Current action and preconditions to check: trajectory_clear

Your task: For each precondition in the list above, predict whether it will hold at this action.

Consider the current scene as observed from the mobile robot's camera, and analyze the predicted future states of all dynamic agents (e.g., people, animals, vehicles, or any moving entities) within the NEXT SECOND.

IMPORTANT: Only answer "very likely" if you are absolutely certain—based on strong, clear evidence—that a dynamic agent will violate the precondition in the predicted future state. Do NOT answer "very likely" for unlikely, ambiguous, or low-probability risks.

Ask yourself for each precondition: Is there a high probability, with clear and convincing evidence, that the predicted future states of any dynamic agent will interfere with the predicted future state of the currently executing action within the NEXT SECOND, causing that precondition to fail?

Assess the risk level based on these predictions. Use "likely" or "very likely" if motions create a clear risk of interference.

Use "neutral" or "improbable" if agents are nearby but their predicted paths are clearly diverging or non-conflicting.

Failure Risk Categories: "very improbable", "improbable", "neutral", "likely", "very likely"

Answer Format: Output ONLY the probability_of_failure value from these categories: "very improbable", "improbable", "neutral", "likely", "very likely"

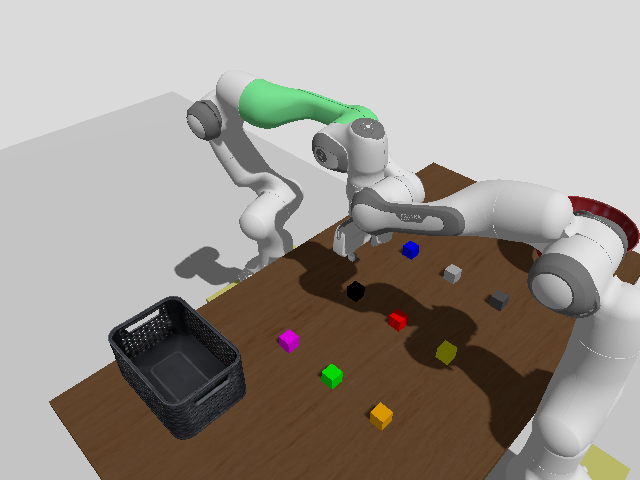

Answer: very likely